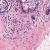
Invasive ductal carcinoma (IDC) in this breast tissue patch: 0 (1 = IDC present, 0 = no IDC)